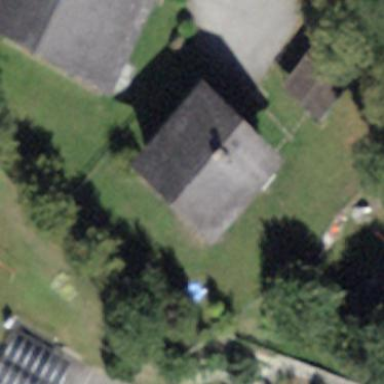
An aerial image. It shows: Residential building.